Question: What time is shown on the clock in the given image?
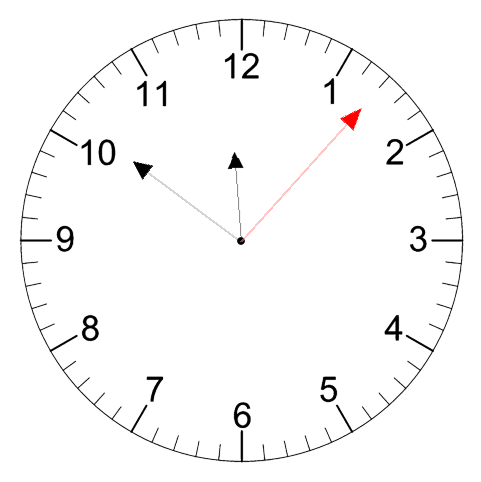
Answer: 11:51:07